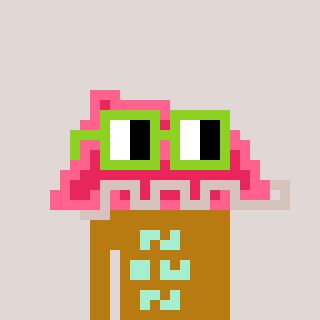
a pixel art character with square light green glasses, a retainer-shaped head and a gold-colored body on a warm background